Aerial crown-view tile of a tropical tree (Barro Colorado Island, Panama), acquired 20250217:
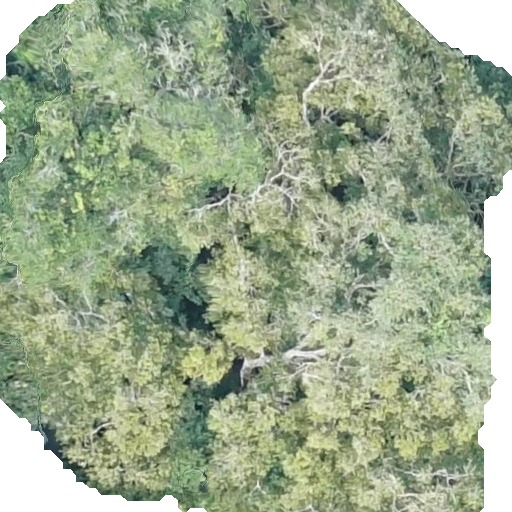
Species: Hymenaea courbaril
GBIF accepted scientific name: Hymenaea courbaril
Crown area: 393.84 m²